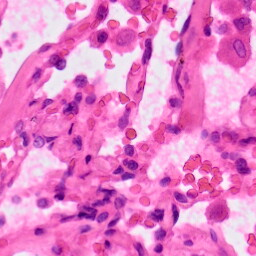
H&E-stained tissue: Lung